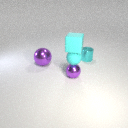
large purple metal sphere to the left of small cyan metal cylinder